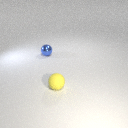
small blue metal sphere behind small yellow rubber sphere